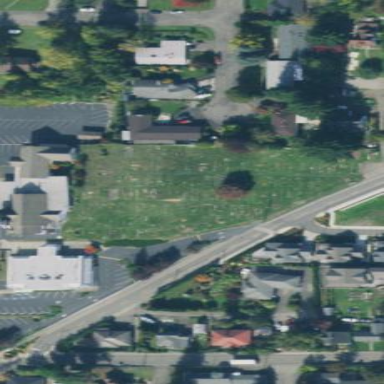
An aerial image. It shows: Cemetery.